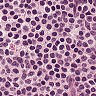
Metastatic tissue present: no